一年级 · 图论
( 8 分 ) 小猫家是 2 号, 小猫家左边是小狗家; 小鸡家左边住的是小猫, 右边住的是小熊。

ब $ब$ ब $ब$ ब

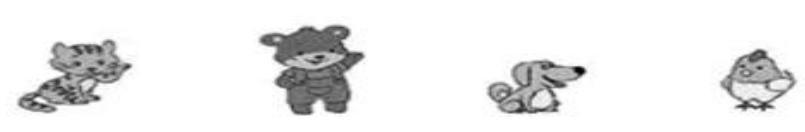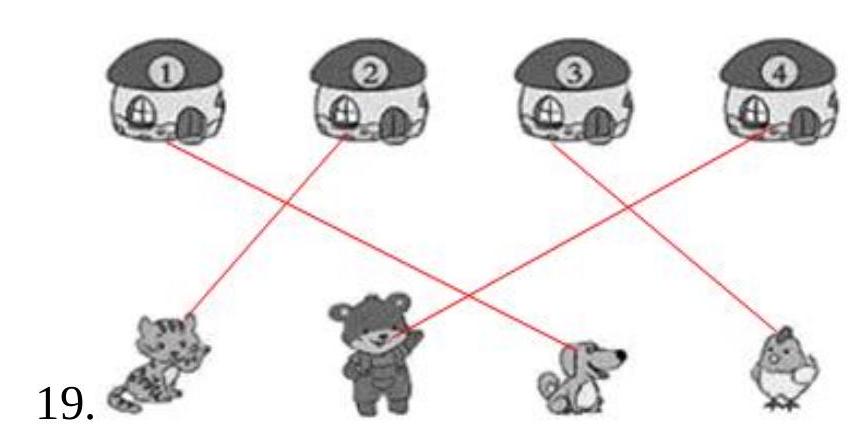
答案:
解析: